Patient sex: M
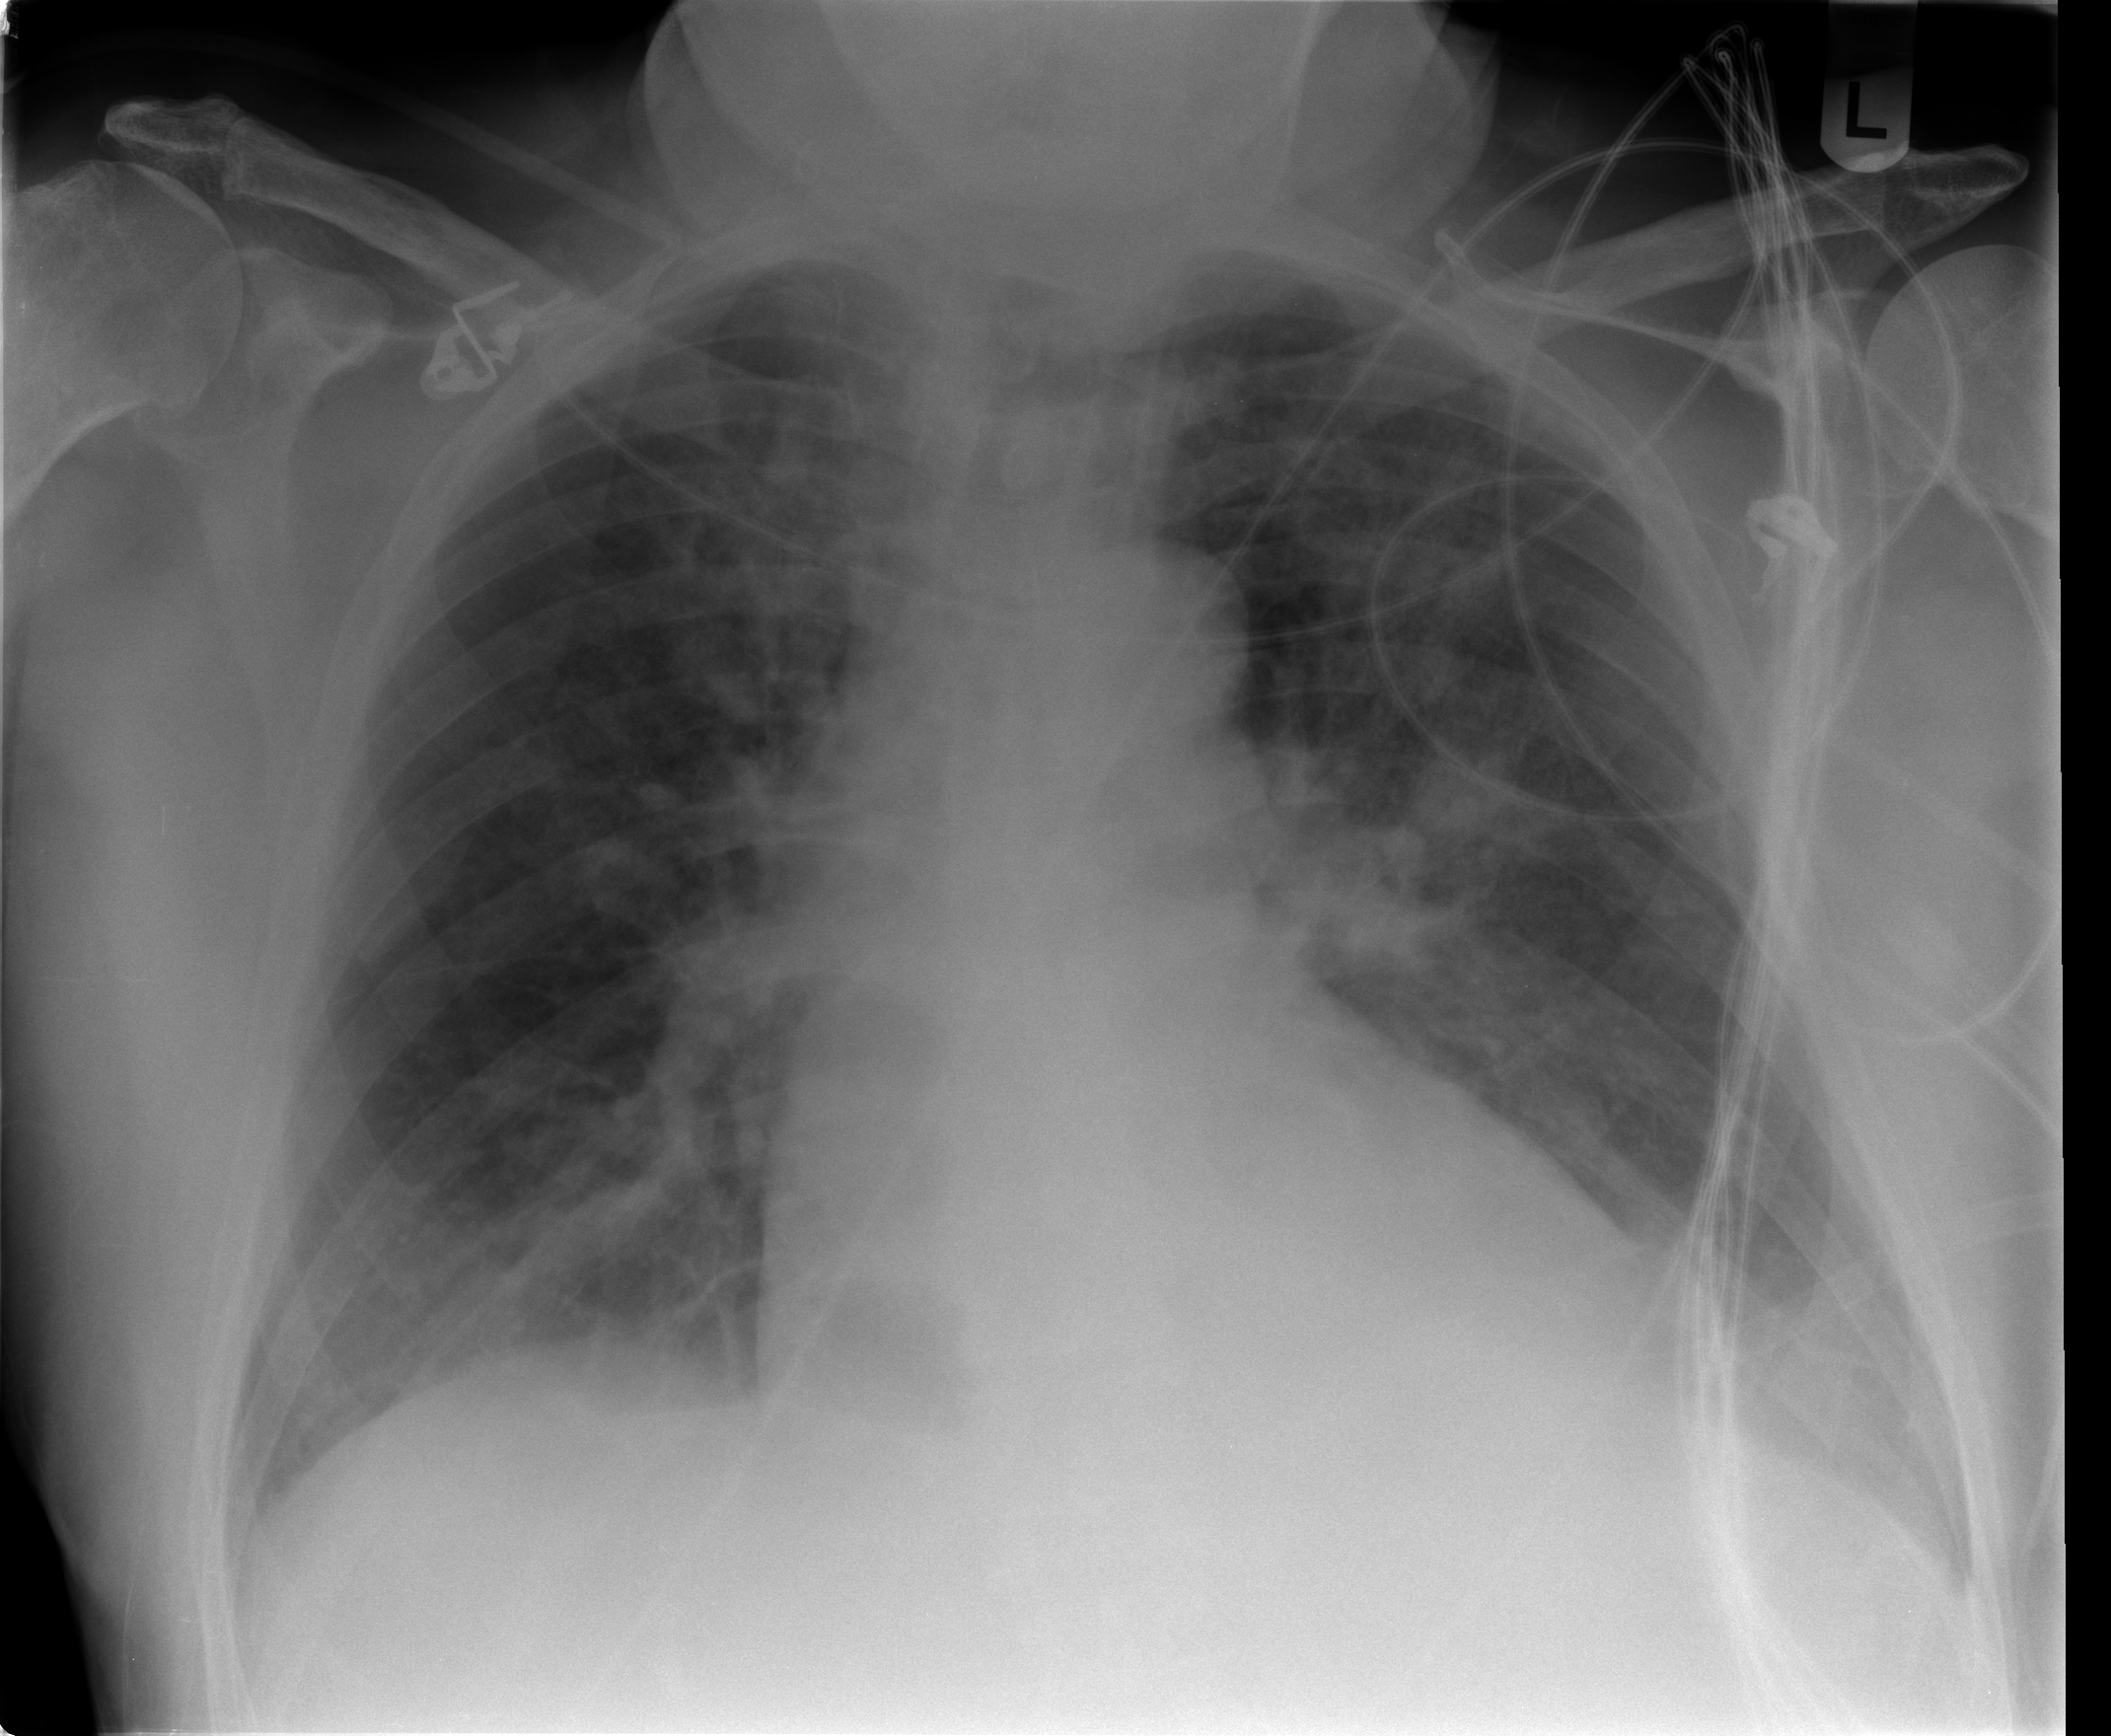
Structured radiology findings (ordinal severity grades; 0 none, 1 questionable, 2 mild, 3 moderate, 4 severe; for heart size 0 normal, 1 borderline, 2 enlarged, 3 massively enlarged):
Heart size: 2
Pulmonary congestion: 2
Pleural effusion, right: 0
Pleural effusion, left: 0
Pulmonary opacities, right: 2
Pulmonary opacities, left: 2
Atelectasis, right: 2
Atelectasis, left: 2